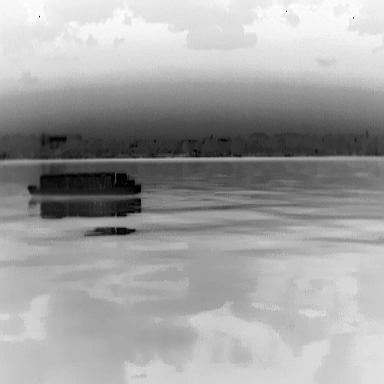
There is a fishing_boat in the infrared image.